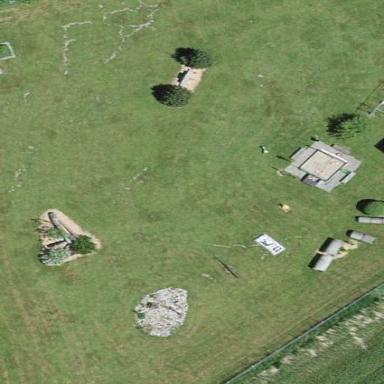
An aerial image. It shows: Dog park for leisure land.